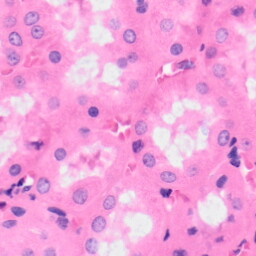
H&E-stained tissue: Kidney